Question: I want to achieve something like this :

I want to make the button transparent Which I have successfully done, now tell me how can I show the line on the upper border of the button and between the two button. How can I handle this. my xml of button is simply goes like this
'''
<LinearLayout
android:id="@+id/buttons"
android:layout_width="fill_parent"
android:layout_height="wrap_content"
android:orientation="horizontal"
android:gravity="center"
android:layout_alignParentBottom="true"
android:weightSum="2">
<Button
android:layout_width="0dp"
android:layout_height="wrap_content"
android:text=" Send Message"
android:layout_weight="1"
android:background="@android:color/transparent"
android:textColor="#ff4444"/>
<Button
android:layout_width="0dp"
android:layout_height="wrap_content"
android:text="Cancel"
android:layout_weight="1"
android:background="@android:color/transparent"
android:textColor="#ff4444"/>
</LinearLayout>
'''
So How can I achieve the borders like this as shown in picture below.
pardon me , for the small size picture as I have this only single image to clear my question .
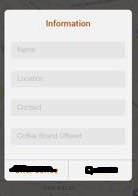
Answer: If you would like to add , please add this:
'''
<View
android:layout_width="fill_parent"
android:layout_height="1dp"
android:background="@android:color/darker_gray"/>
'''
I would use realitveLayout instad of LinearLayout, so you can set the position of the separators more quickly. You are going to have 2 separators, one is the horizontal, with layout_width="match_parent" and one between the elements.
<URL>
<URL>
You can define your own shape and add to the
use it as R.drawable.myshape:
place it to res/drawable/myshape.xml
'''
<?xml version="1.0" encoding="utf-8"?>
<shape xmlns:android="http://schemas.android.com/apk/res/android"
android:shape="rectangle">
<gradient android:startColor="#FFFEEE"
android:endColor="#00FFFF"
android:angle="270" />
<corners android:radius="5dp" />
<stroke android:width="7px" android:color="#EE0FF0" />
</shape>
'''
if you would like to be as well, try this:
'''
<shape xmlns:android="http://schemas.android.com/apk/res/android"
android:innerRadius="0dp"
android:shape="ring"
android:thicknessRatio="1.4"
android:useLevel="false" >
<solid android:color="@android:color/transparent" />
<stroke
android:width="4dp"
android:color="@android:color/darker_gray" />
</shape>
'''